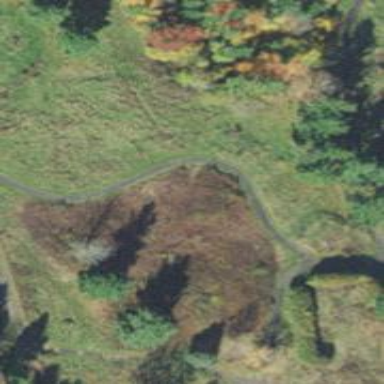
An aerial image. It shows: Path for both roads and golfers.